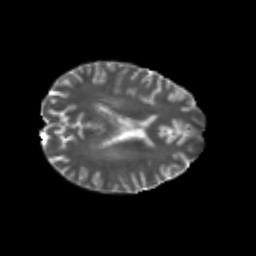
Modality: T2w
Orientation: axial
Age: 35
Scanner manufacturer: philips
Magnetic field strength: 3 T
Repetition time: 8.705 s
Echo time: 0.1273 s